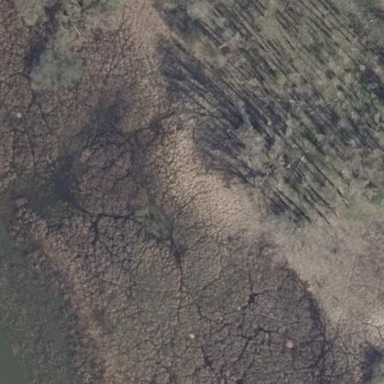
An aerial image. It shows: Beautiful wet meadow natural wetland.